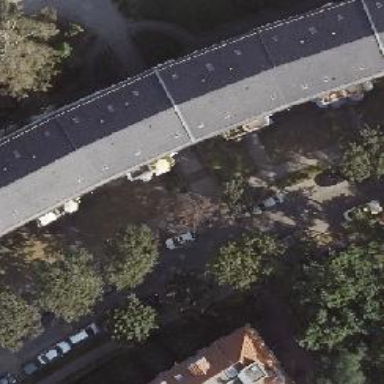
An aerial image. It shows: Driveway tunnel that serves as building passage.